Interaction volume radius: 10 \u00c5
Interaction volume height: 15 \u00c5
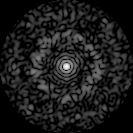
Disorder parameter: 0.8588